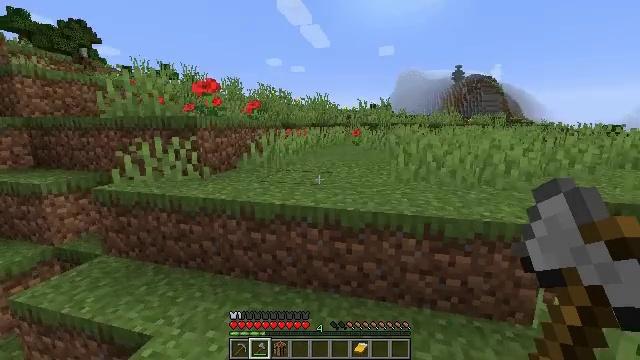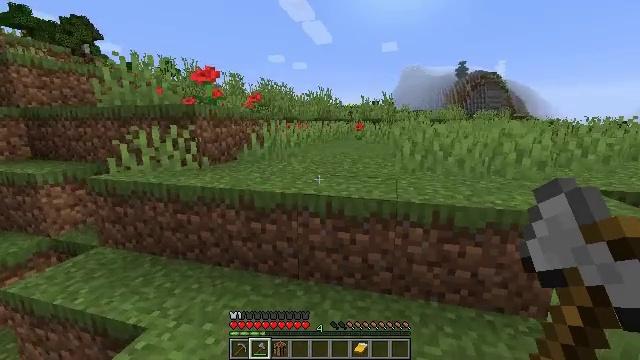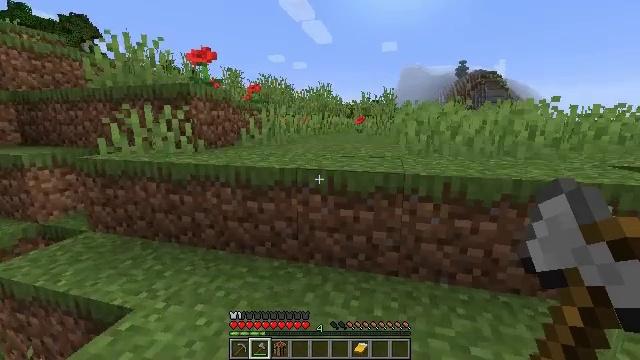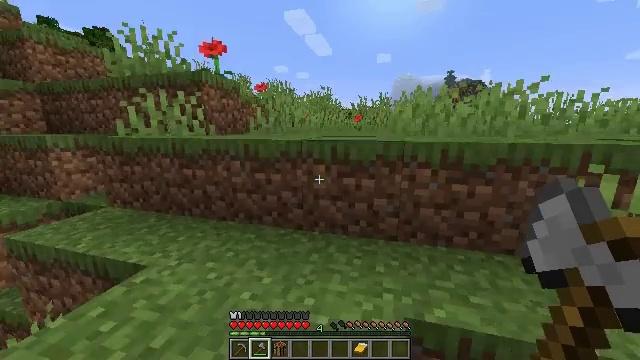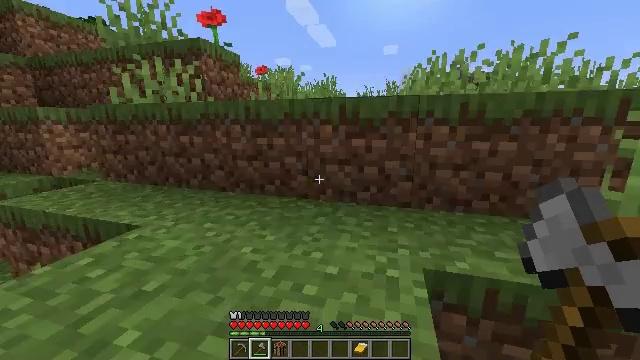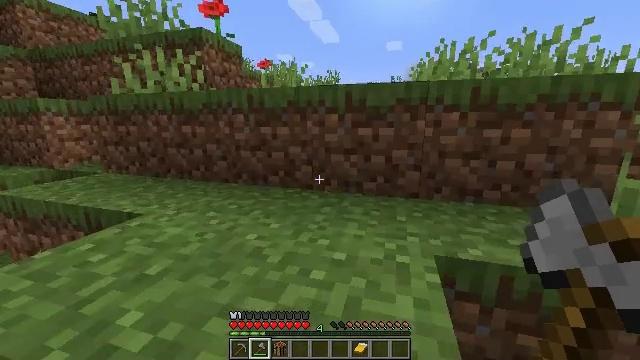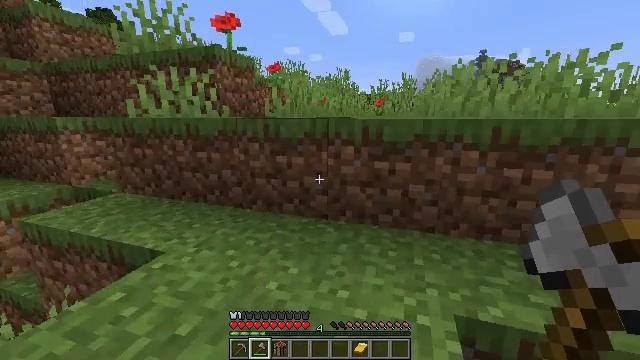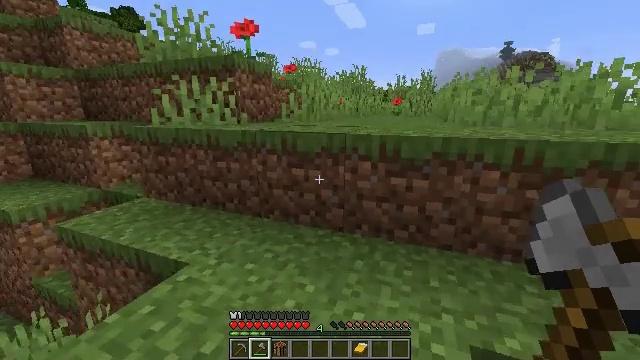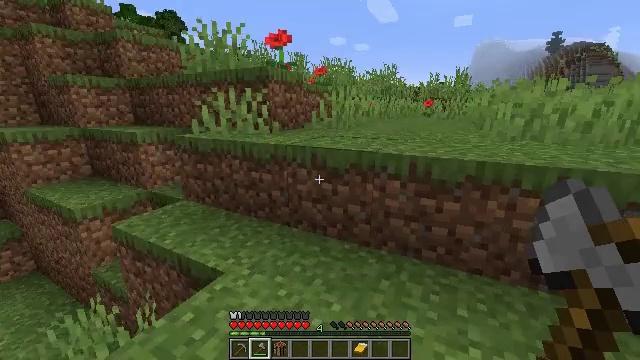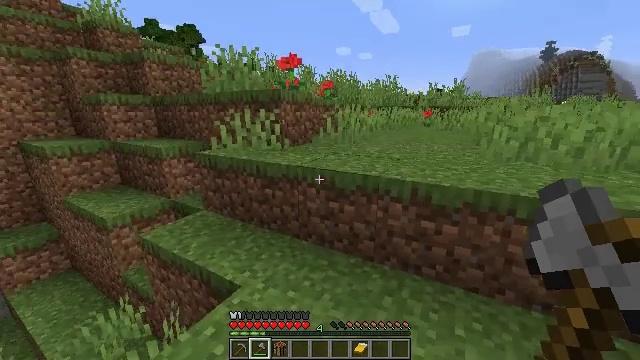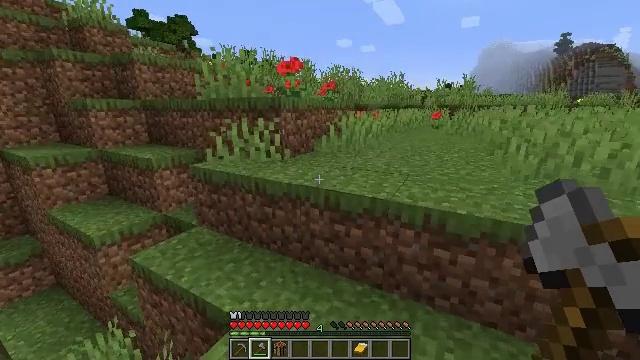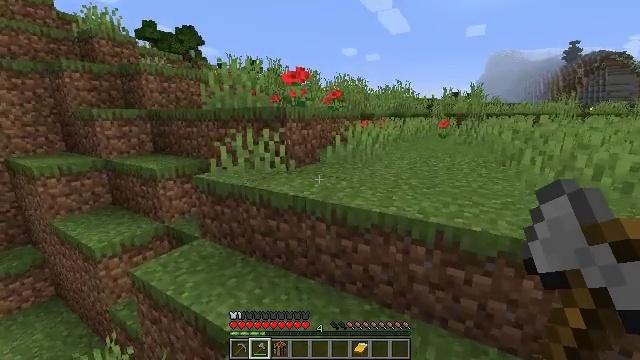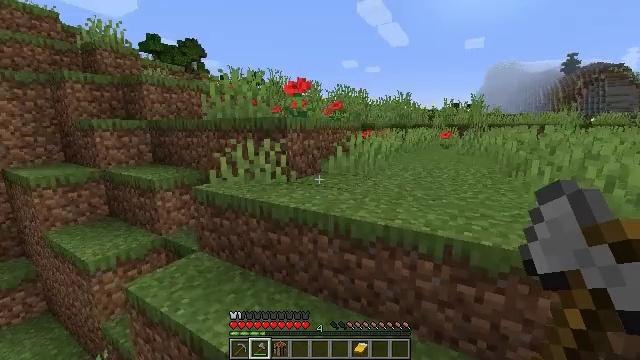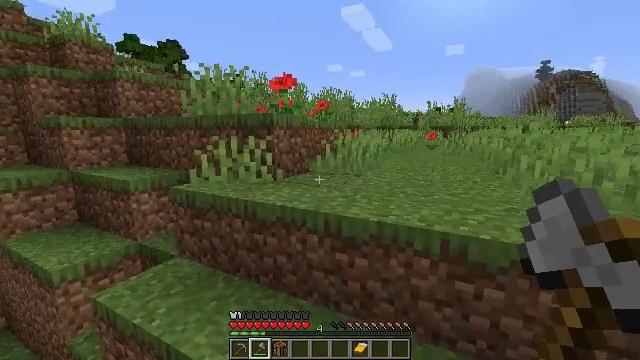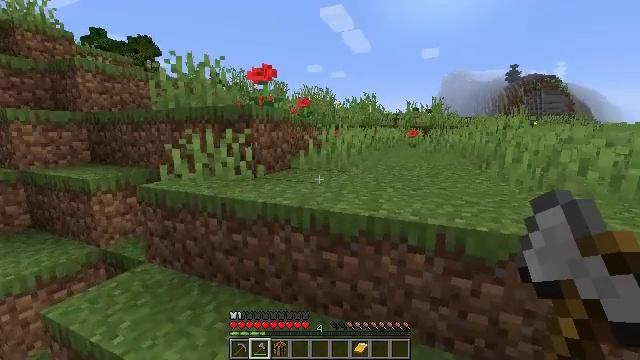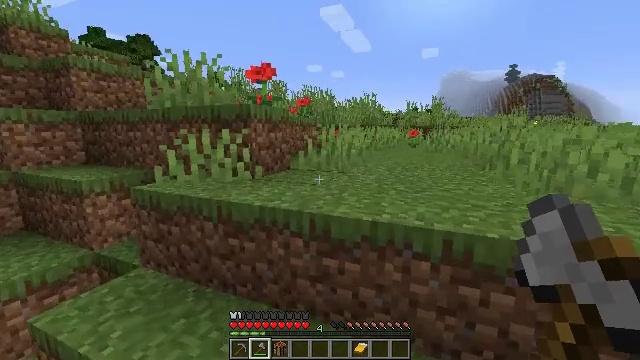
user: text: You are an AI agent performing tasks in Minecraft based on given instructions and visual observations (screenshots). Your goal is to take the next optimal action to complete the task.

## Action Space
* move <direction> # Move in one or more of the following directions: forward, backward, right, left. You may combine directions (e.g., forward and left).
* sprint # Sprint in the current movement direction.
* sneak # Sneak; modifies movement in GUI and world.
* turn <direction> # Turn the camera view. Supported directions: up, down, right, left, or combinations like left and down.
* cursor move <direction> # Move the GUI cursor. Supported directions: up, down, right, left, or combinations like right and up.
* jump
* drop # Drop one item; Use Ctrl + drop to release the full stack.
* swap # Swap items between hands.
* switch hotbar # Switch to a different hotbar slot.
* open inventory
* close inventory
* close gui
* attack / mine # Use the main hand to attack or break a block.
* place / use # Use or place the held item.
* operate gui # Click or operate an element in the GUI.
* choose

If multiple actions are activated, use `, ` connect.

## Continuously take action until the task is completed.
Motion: motion action
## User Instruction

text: Kill mobs.
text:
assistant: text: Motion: move forward
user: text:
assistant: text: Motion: move forward, sprint
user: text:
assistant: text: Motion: move forward, sprint
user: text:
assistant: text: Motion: move forward, sprint
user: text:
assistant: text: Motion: move forward, sprint, jump
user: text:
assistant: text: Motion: move forward, turn left, jump
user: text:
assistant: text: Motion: move forward, turn left and down, jump
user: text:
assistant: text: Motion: move forward, turn left, jump
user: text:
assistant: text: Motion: move forward, turn left, jump
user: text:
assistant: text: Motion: move forward, jump
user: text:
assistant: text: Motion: move forward, turn left and up, jump
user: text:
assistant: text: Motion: move forward, turn up, jump
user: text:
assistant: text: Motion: move forward, turn right, jump
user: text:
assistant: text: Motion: move forward, turn right, jump
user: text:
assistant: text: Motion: move forward, jump
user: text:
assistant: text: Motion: move forward, sprint, jump
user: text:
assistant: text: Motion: move forward, sprint, turn down, jump
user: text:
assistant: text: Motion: move forward, sprint, turn left and down
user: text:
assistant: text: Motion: move forward, sprint, turn left and down, jump
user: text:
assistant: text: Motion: move forward, sprint, turn left, jump
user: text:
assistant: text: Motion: move forward, jump
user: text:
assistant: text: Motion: move forward, jump
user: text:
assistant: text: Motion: move forward, jump
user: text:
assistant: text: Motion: move forward, turn left, jump
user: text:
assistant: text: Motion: move forward, turn left and up
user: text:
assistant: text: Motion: move forward, turn left and up, jump
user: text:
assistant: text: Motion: move forward, jump
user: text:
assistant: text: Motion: move forward, attack / mine, jump
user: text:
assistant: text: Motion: move forward, attack / mine, jump
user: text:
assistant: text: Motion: move forward, attack / mine, jump